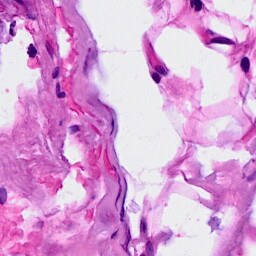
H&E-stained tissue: Breast